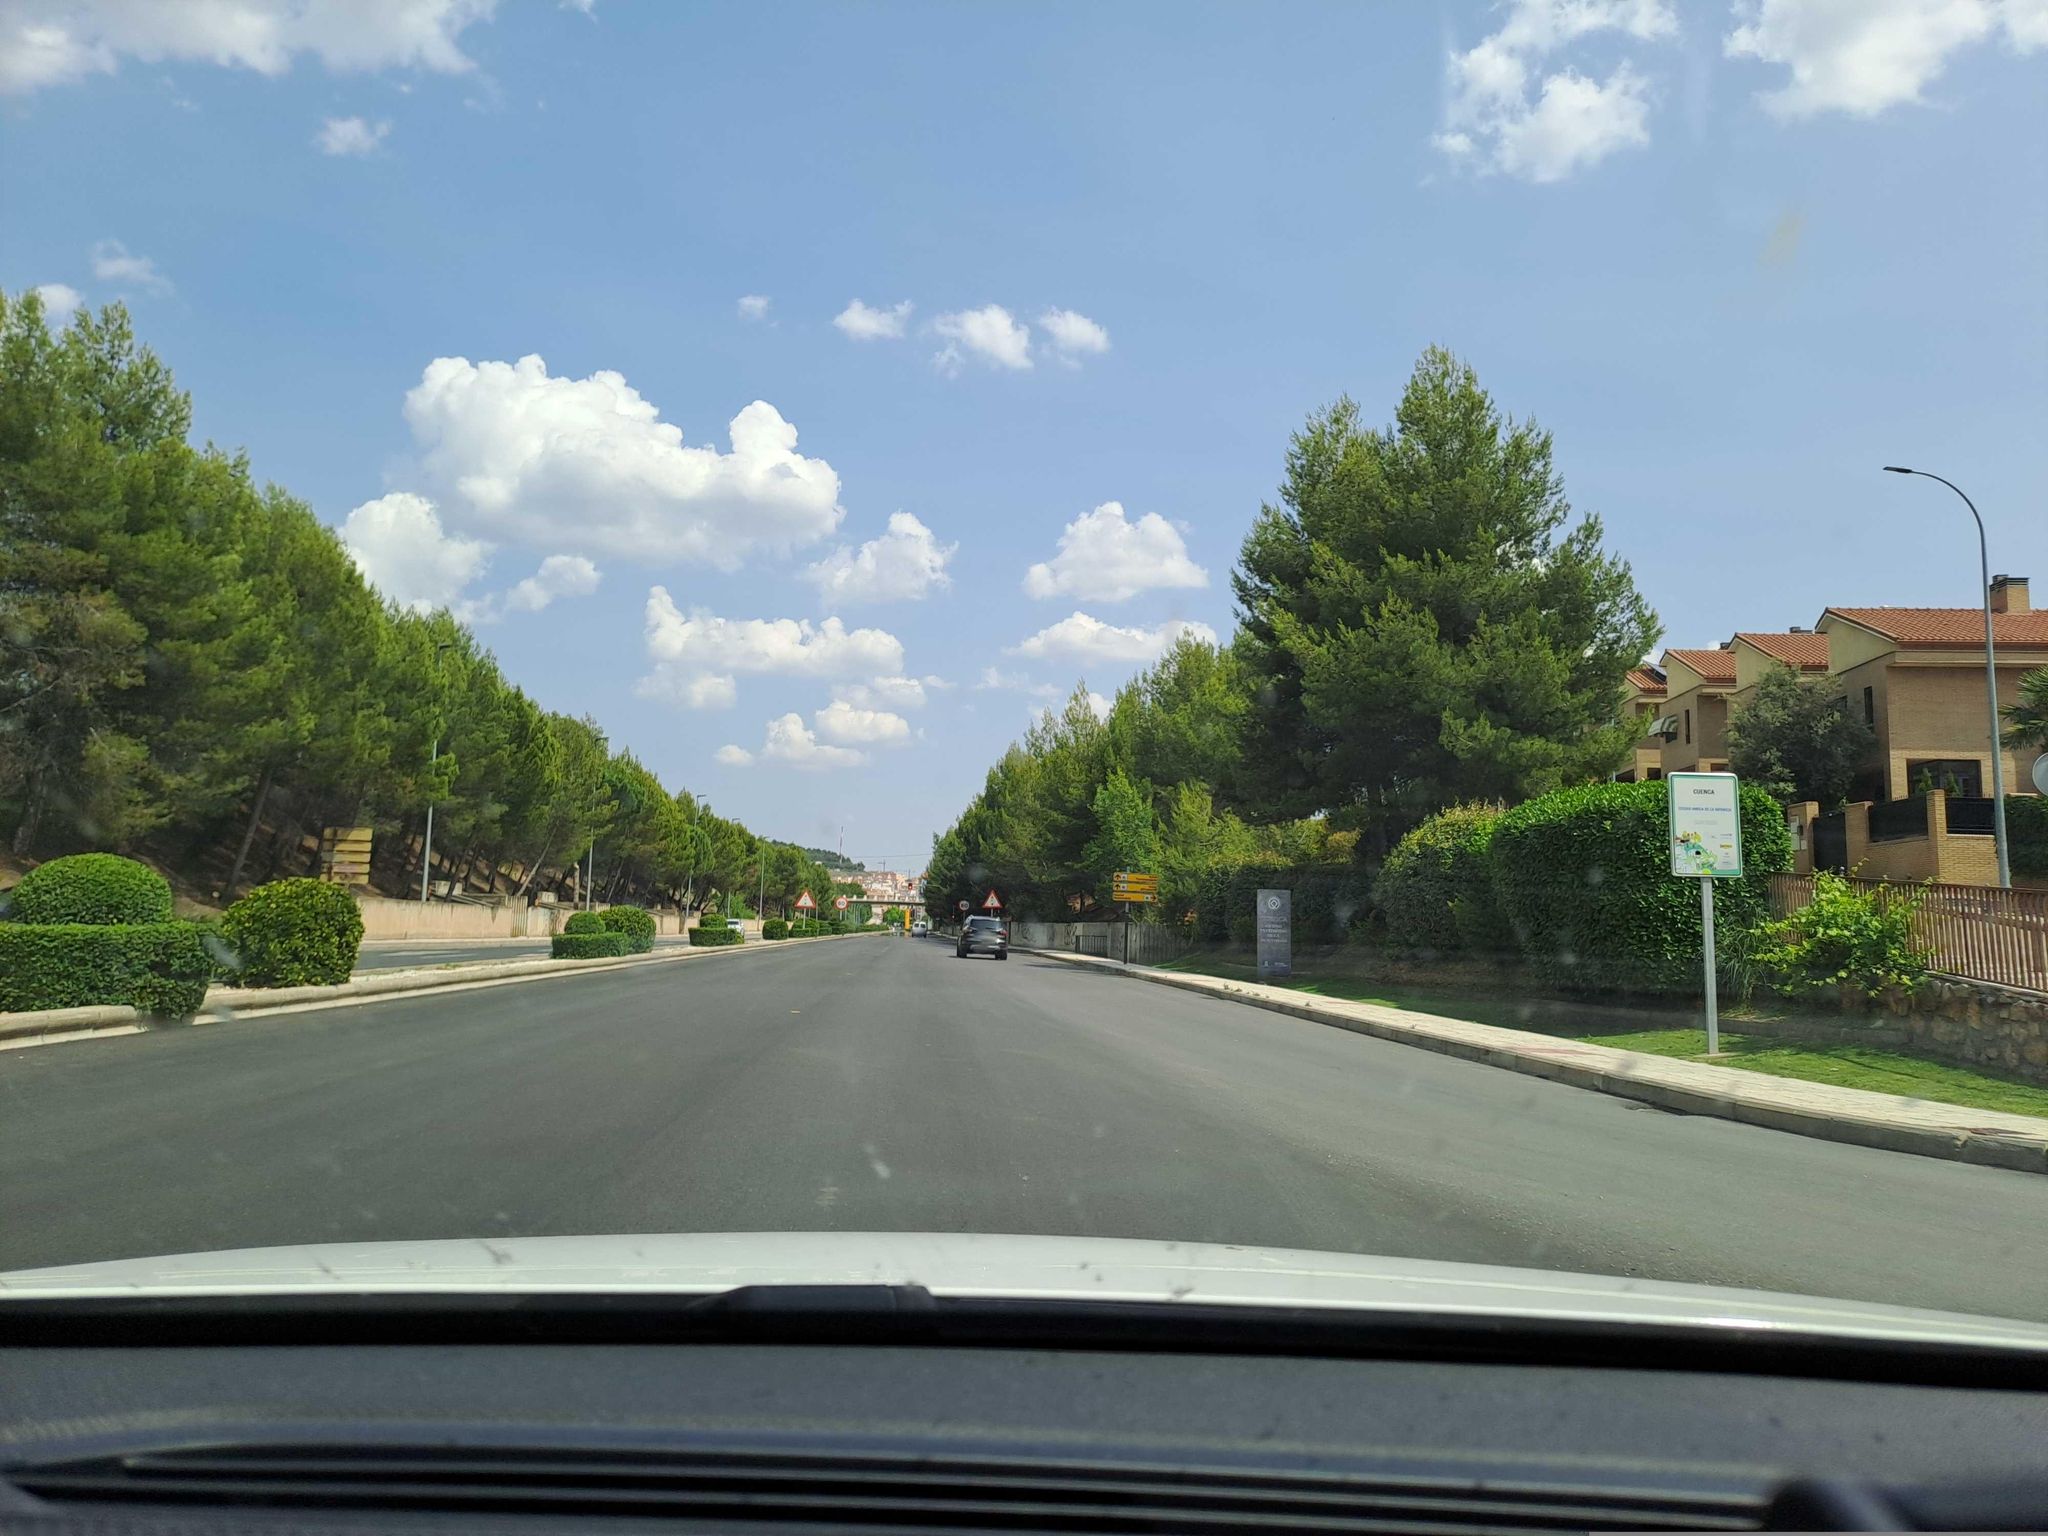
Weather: clear
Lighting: day
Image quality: good
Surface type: driving surface
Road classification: primary, motorway
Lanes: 2.0
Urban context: dense urban cluster
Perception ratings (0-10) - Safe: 5.52, Lively: 6.21, Beautiful: 6.41, Boring: 2.06, Depressing: 5.19, Wealthy: 3.69